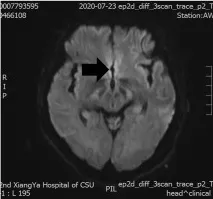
(B,C) Diffusion-weighted imaging (DWI) showing Wernicke's encephalopathy (WE) changes in the bilateral basal ganglia.
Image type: radiology (mri)